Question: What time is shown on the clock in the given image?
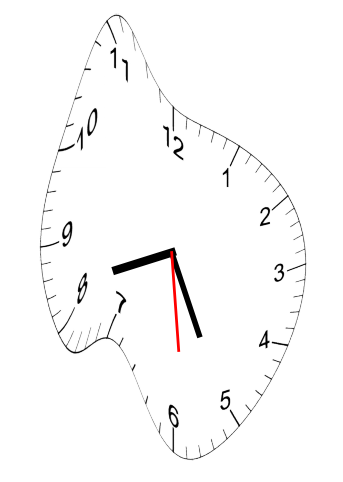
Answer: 08:25:29